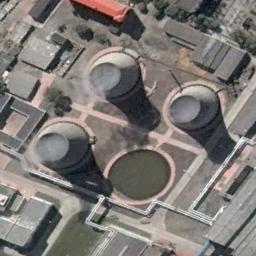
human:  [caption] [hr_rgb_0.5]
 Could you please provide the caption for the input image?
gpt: There are many buildings next to the thermal power station .

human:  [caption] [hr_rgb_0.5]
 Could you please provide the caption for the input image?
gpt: There are neatly planned plants and equipment in the thermal power station, and three cooling towers are steaming .

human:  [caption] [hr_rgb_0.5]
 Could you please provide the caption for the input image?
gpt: There are three thermal power stations, and two of them are emitting heavy smoke .

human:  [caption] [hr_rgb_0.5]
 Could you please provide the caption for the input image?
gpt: The thermal power station is next to some buildings with white mist above .

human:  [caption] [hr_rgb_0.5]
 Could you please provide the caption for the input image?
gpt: There are some buildings and three chimneys on the thermal power station .